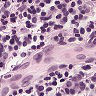
Metastatic tissue present: no